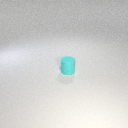
small cyan rubber cylinder